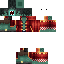
A female zombie skin with dark skin, wearing brown helmet dressed in a red robe top and brown pants, featuring a fangs.